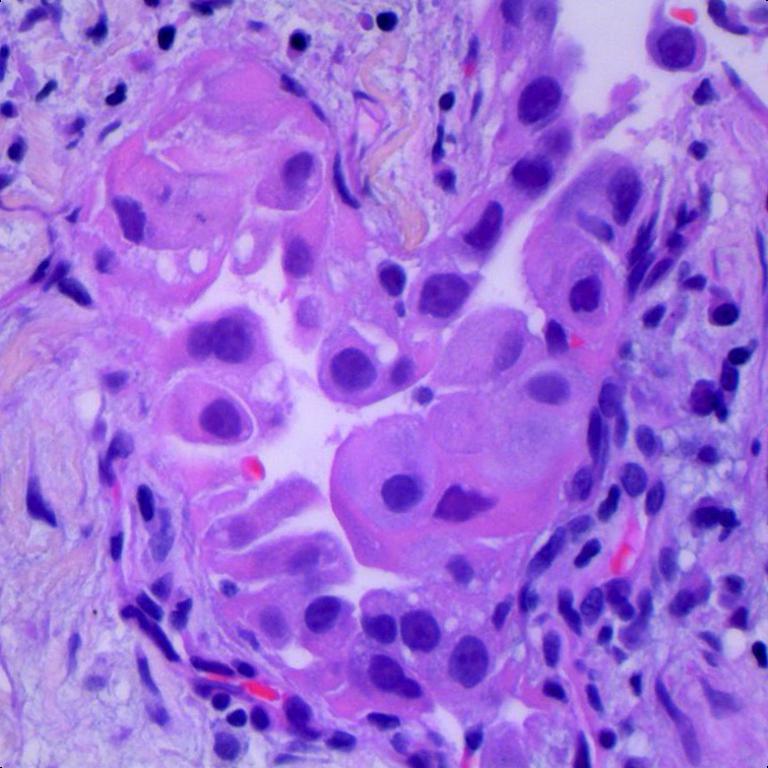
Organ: lung
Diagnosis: adenocarcinomas